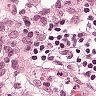
Metastatic tissue present: no